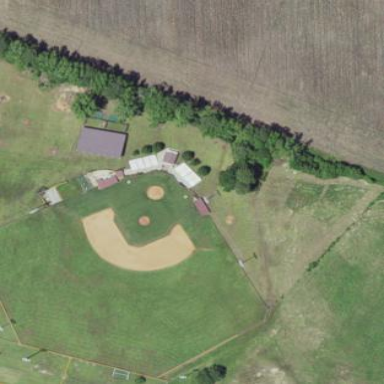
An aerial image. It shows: Baseball pitch for leisure and sports activities.